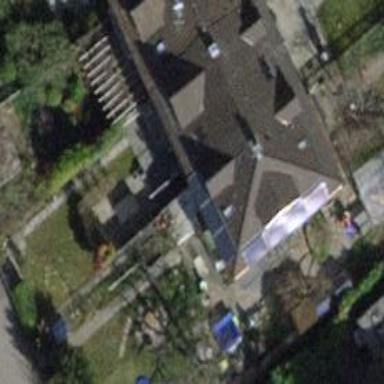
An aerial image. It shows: Terrace building.